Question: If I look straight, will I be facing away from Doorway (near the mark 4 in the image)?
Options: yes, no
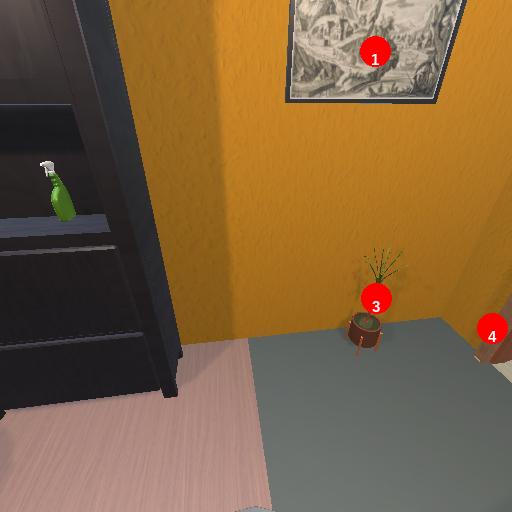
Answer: yes